Question: I have a class that reads from a text file, splits the string by a delimiter and adds them to an object depending on the first line.
Now everything adds to a linkedlist which later get all represented in a JTable.
In the GUI I have a JComboBox with various Categories. What I want is to filter the JTable according to the selected item.
This is a screenshot to help you understand more:

Code:
- <URL>
How do I do this?
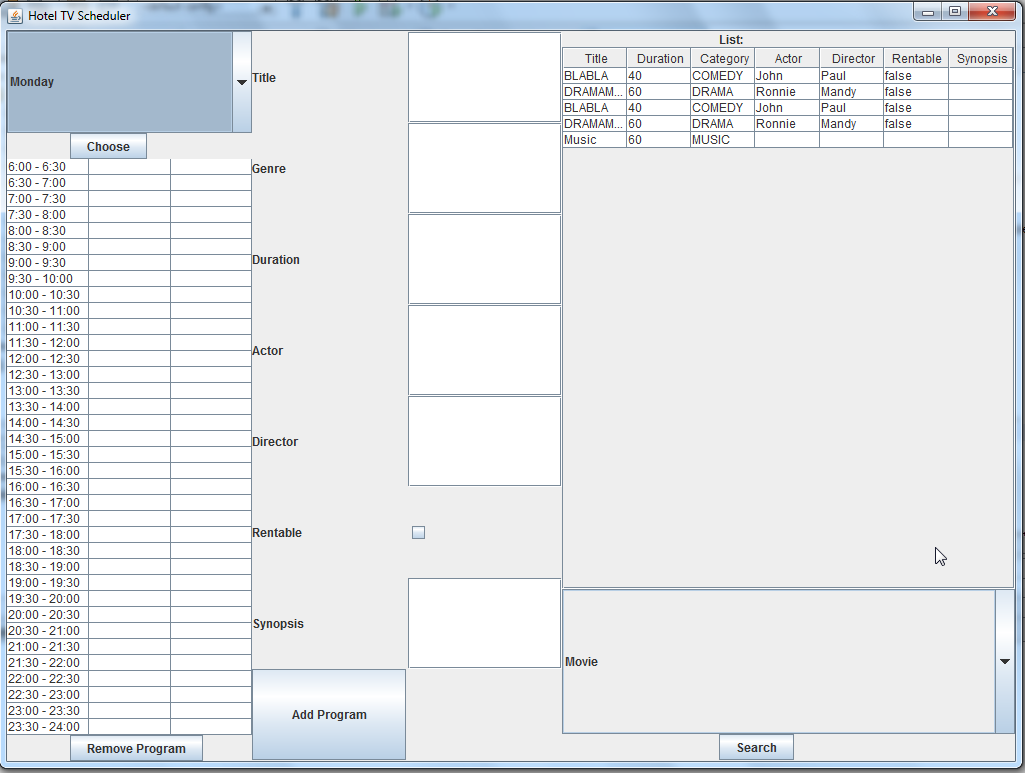
Answer: You can use a 'javax.swing.table.TableRowSorter' for sorting filtering: See <URL>.
An example: <URL>